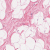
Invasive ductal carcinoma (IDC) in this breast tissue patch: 0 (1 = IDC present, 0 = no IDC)